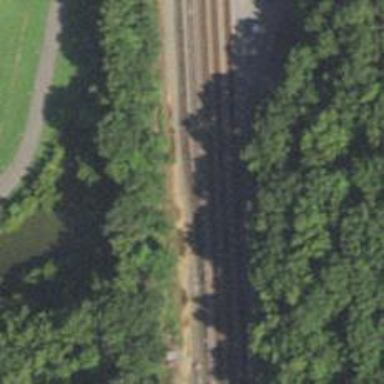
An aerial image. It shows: Railway yard.